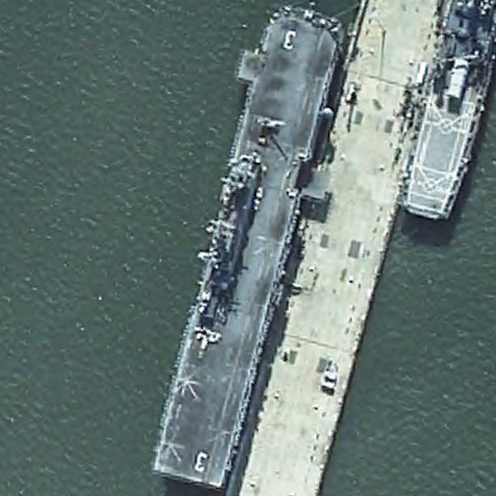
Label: Wasp-class_assault_ship